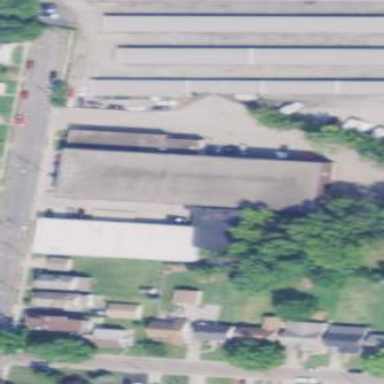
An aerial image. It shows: Commercial building.